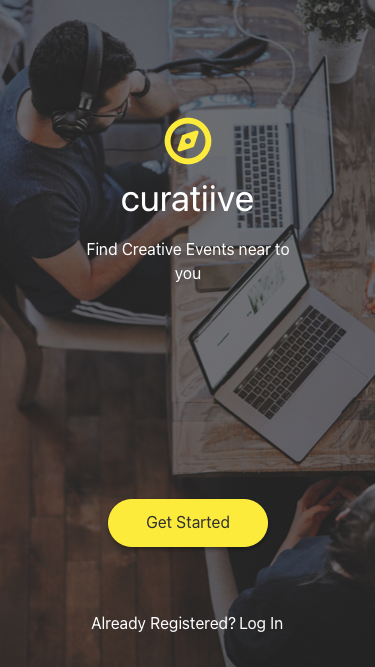
Text in this UI design:
Log In
Already Registered?
Find Creative Events near to you
curatiive